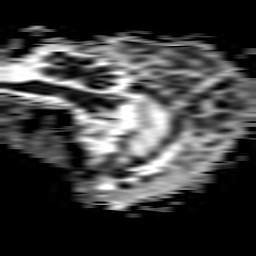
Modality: ADC
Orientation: sagittal
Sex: female
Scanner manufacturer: philips
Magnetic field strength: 3 T
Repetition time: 3.082 s
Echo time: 0.076 s